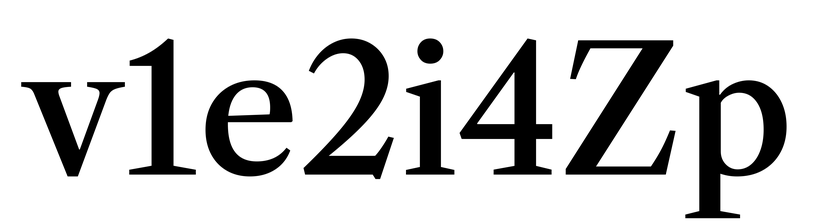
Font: LibreCaslonText_Medium